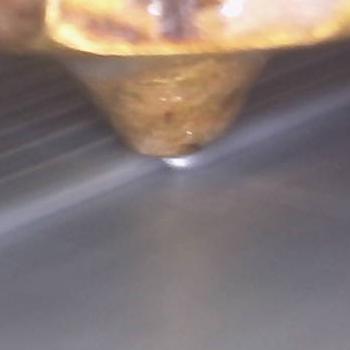
Flow rate: 149%